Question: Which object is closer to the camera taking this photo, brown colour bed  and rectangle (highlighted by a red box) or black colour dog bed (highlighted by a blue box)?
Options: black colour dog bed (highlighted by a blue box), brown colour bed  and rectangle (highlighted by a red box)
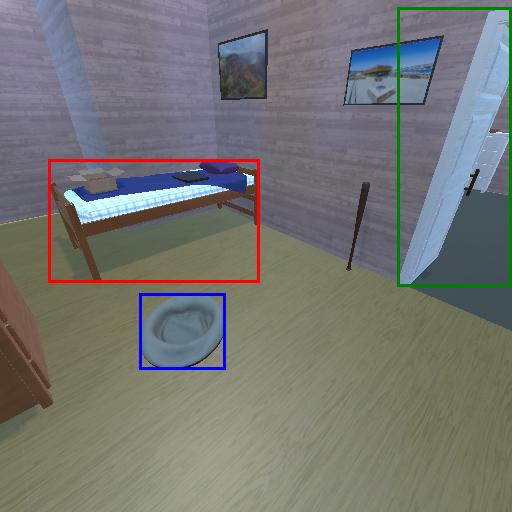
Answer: black colour dog bed (highlighted by a blue box)